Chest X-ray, PA view. Patient: 19 years old, sex F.
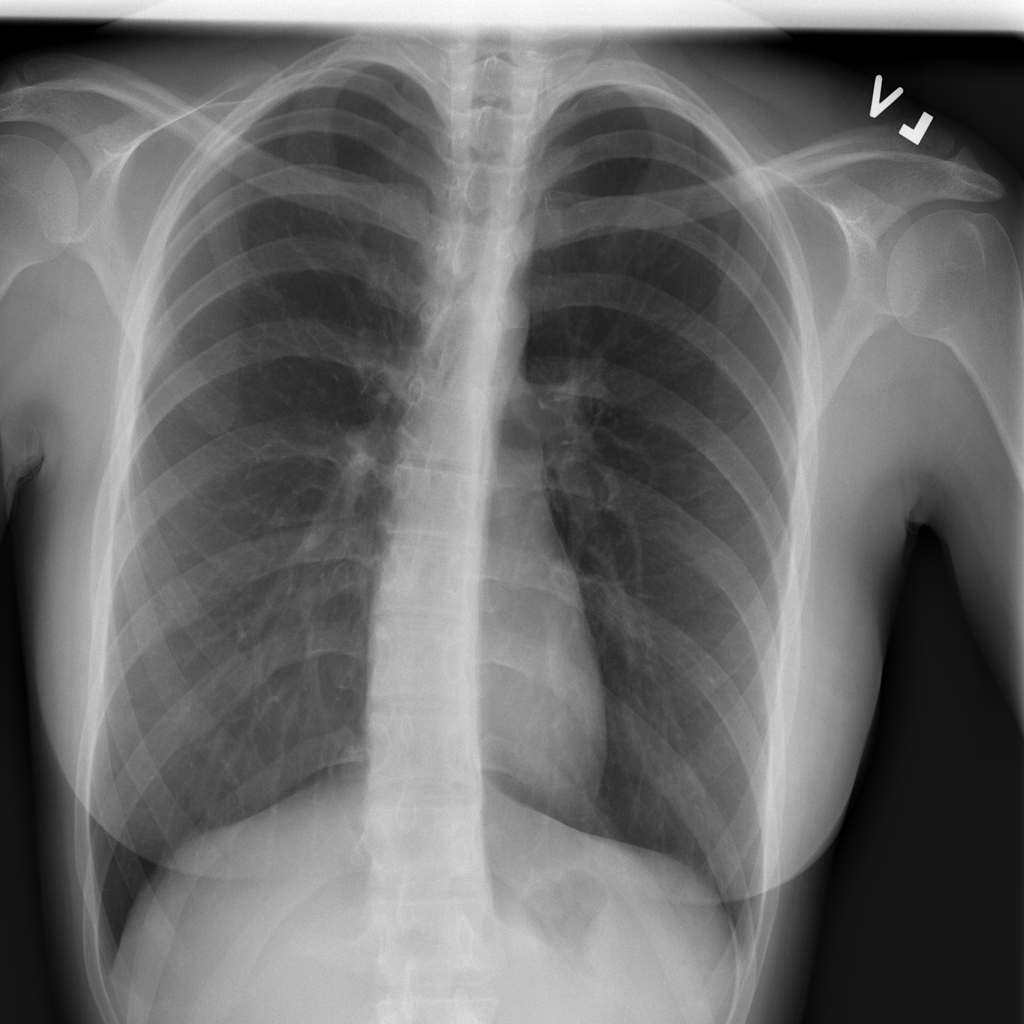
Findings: No Finding